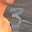
Label: 3